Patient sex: F
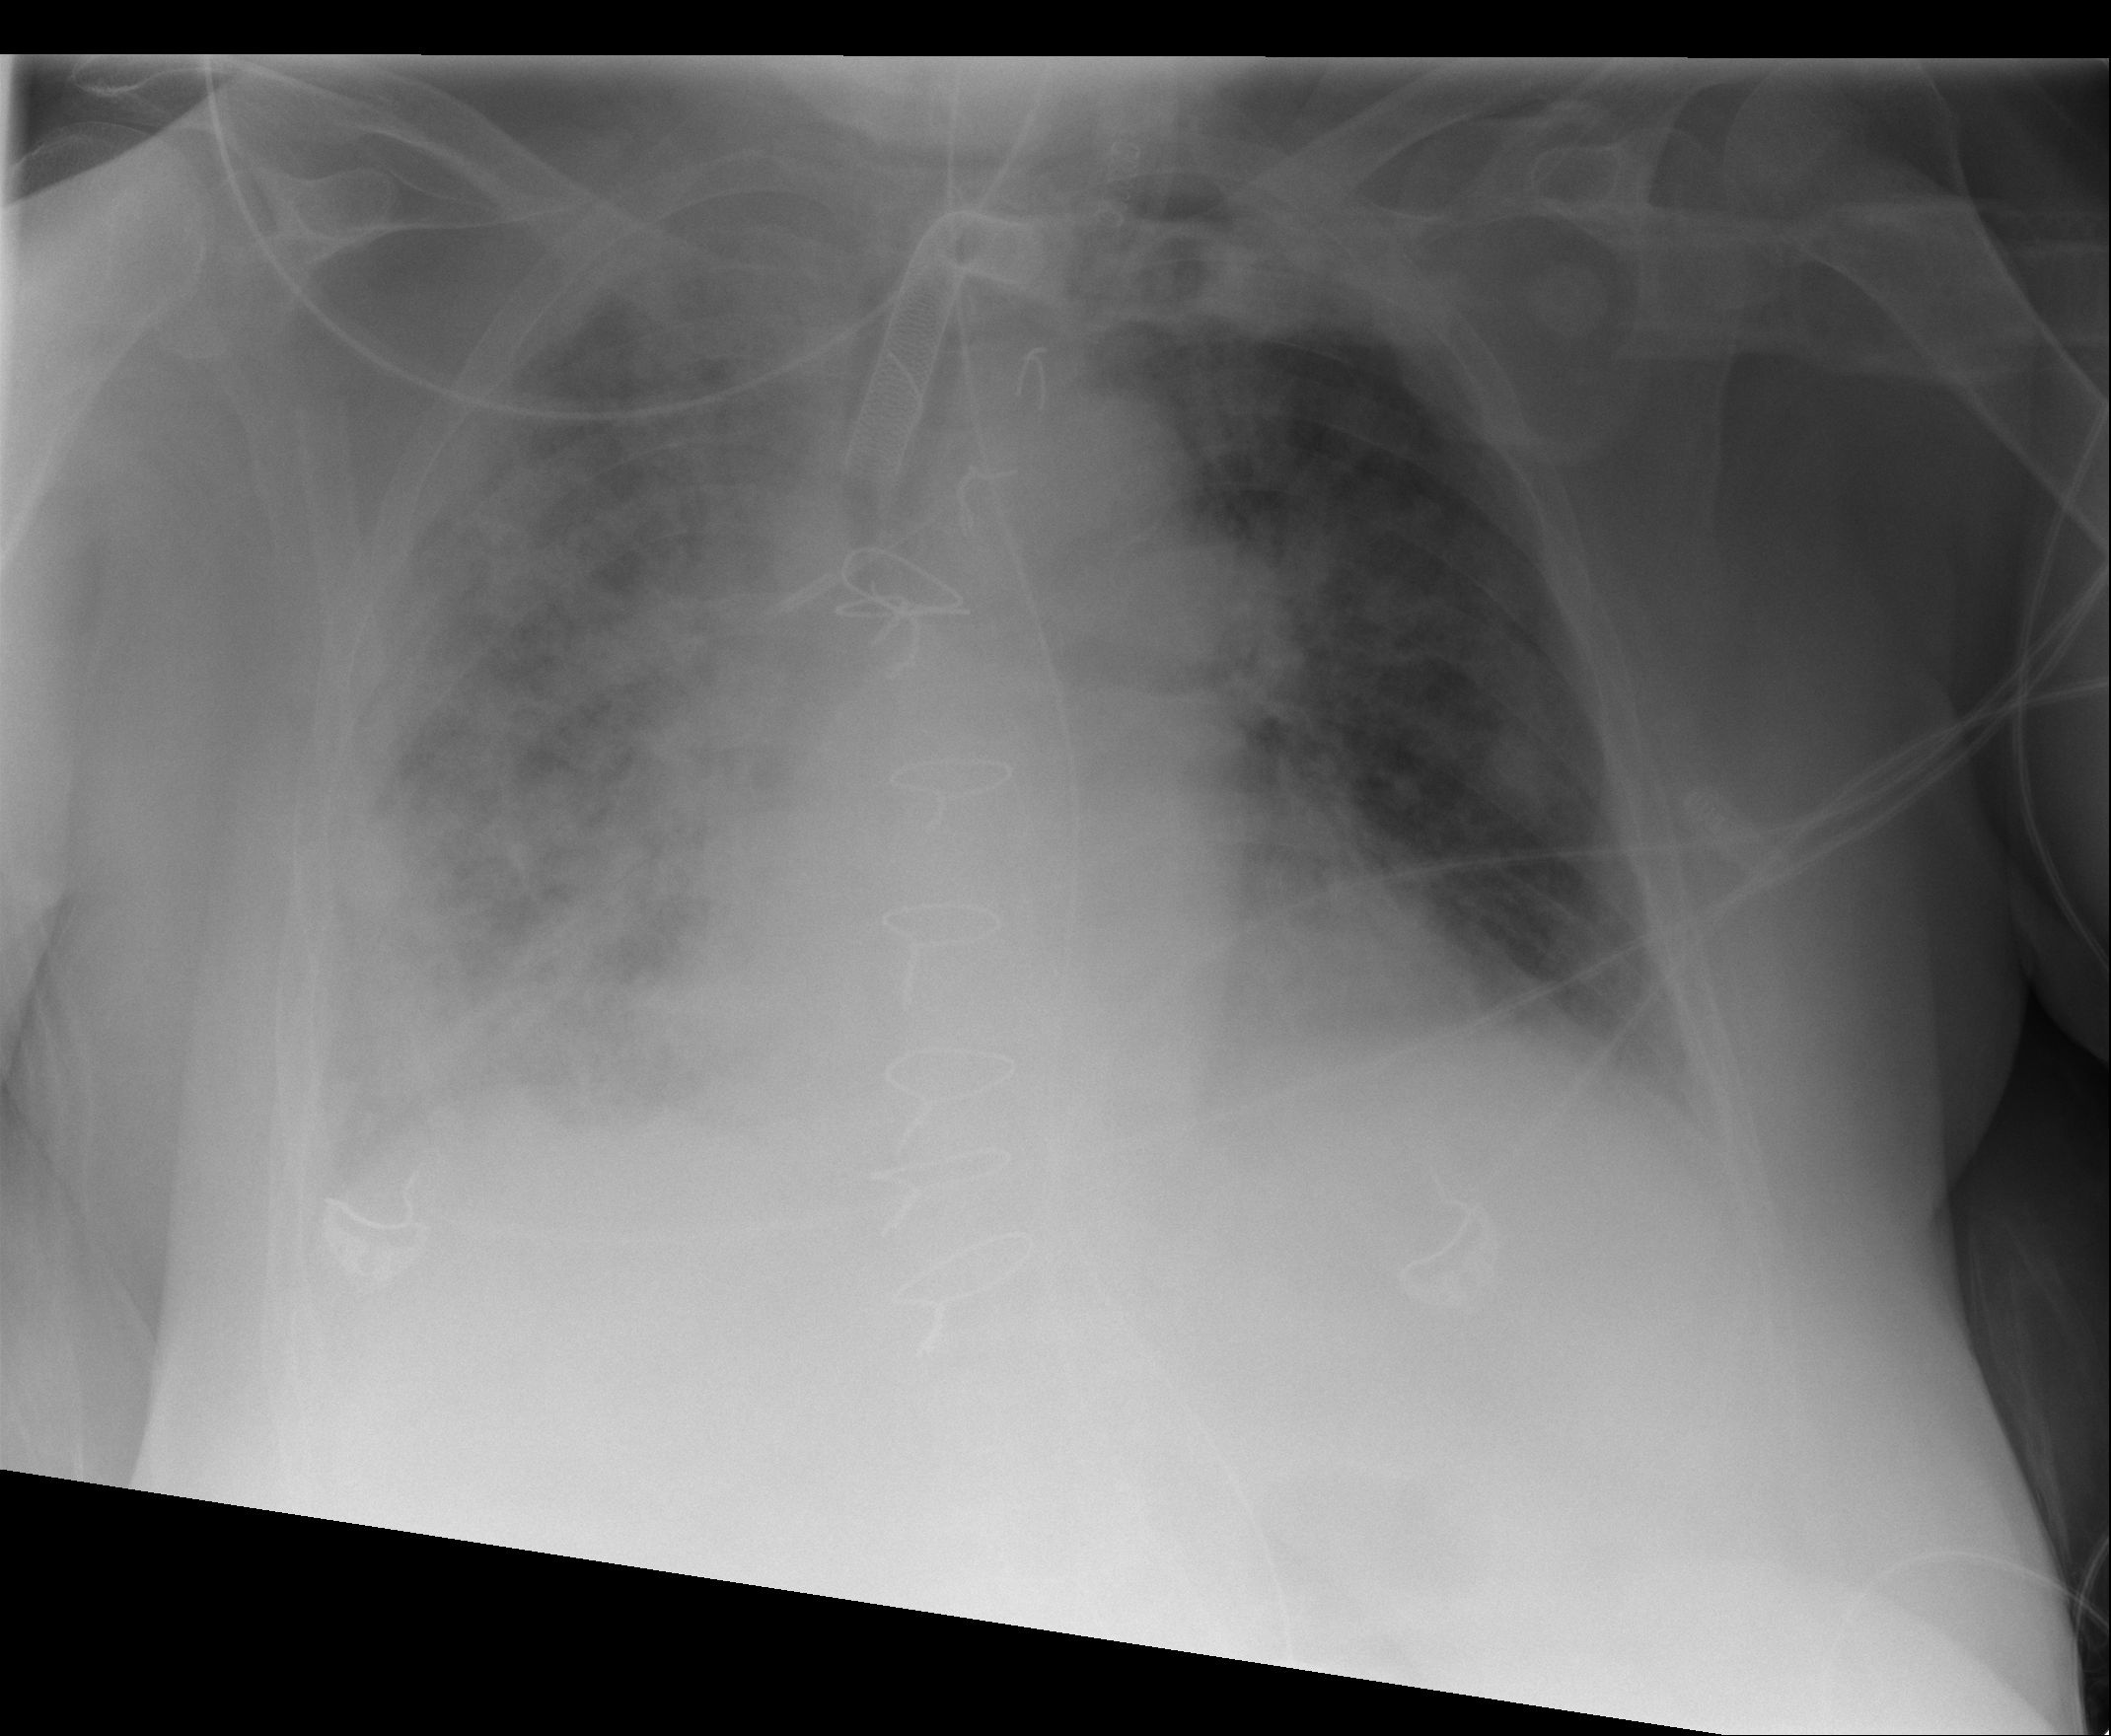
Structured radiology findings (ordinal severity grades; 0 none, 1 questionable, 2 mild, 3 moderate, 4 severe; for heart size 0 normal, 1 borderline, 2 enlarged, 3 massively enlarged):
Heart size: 2
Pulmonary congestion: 2
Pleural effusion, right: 3
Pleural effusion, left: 1
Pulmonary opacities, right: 4
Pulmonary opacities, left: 2
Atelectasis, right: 3
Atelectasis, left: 2